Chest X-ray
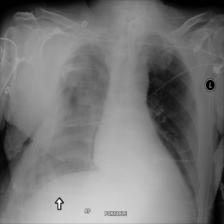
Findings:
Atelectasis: negative
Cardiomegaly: negative
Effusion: negative
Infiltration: negative
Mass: negative
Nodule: negative
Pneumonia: negative
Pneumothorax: negative
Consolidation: negative
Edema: positive
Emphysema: negative
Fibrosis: negative
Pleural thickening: negative
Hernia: negative